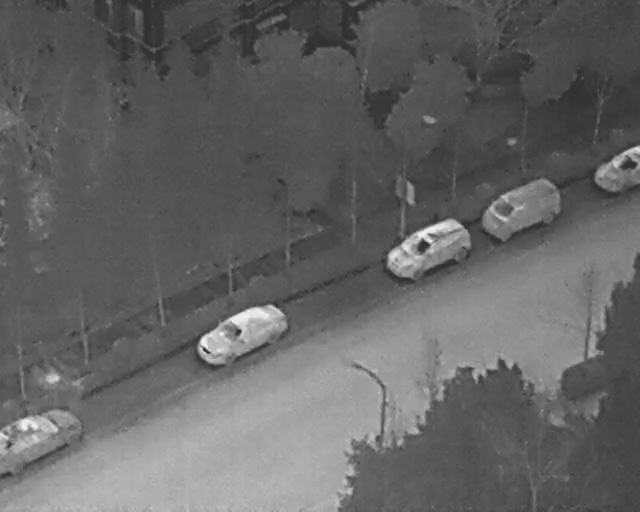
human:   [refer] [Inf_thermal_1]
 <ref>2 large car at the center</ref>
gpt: <box>[[34, 55, 40, 74, 149], [59, 44, 73, 53, 61]]</box>

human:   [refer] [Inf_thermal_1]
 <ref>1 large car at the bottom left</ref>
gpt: <box>[[1, 77, 11, 93, 2]]</box>